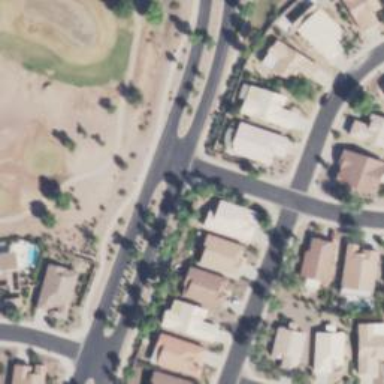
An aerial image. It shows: Residential road with asphalt surface.